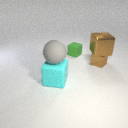
large cyan rubber cube in front of small green rubber cube